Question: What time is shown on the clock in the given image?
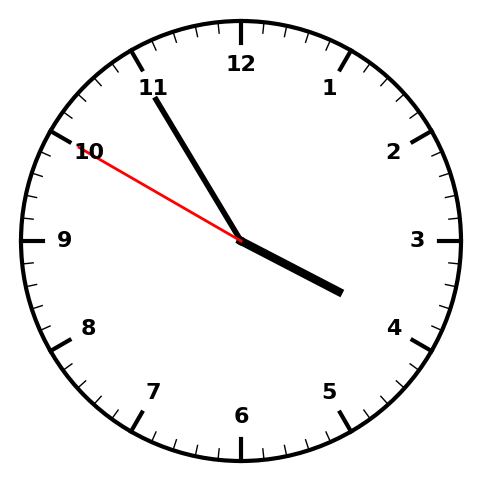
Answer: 03:54:50